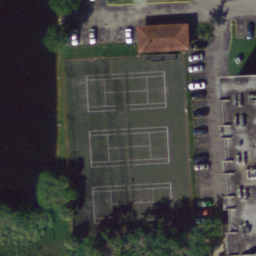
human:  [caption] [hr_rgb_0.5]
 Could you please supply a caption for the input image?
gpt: Three tennis courts arranged neatly with some plants surrounded .

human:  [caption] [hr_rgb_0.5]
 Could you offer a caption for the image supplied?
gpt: There are three tennis courts surrounded by some plants .

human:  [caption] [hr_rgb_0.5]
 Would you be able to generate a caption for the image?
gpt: There are three tennis courts arranged neatly and surrounded by some plants .

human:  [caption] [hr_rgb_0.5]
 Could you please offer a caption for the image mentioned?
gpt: Three tennis courts are surrounded by some plants .

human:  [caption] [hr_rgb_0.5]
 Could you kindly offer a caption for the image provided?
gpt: There are three tennis courts arranged neatly and surrounded by some plants .